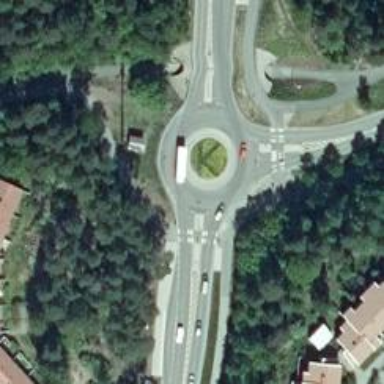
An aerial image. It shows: Secondary road made of asphalt leading to roundabout.